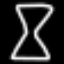
Label: hourglass